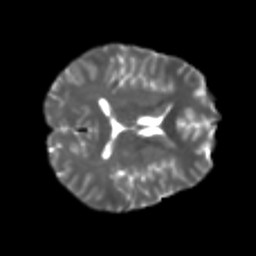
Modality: T2w
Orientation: axial
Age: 25
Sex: male
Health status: healthy
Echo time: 0.074 s